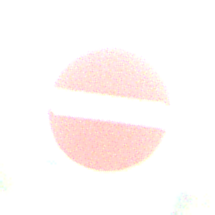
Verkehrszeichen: VerbotDerEinfahrt
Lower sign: MehrspurigeFahrzeugeFrei7
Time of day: MorningAfternoon
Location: Outdoor (Nature)
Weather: PartlyCloudy
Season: NotSpecified
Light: Natural